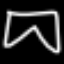
Label: pants